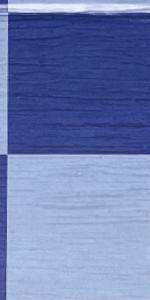
Label: Empty